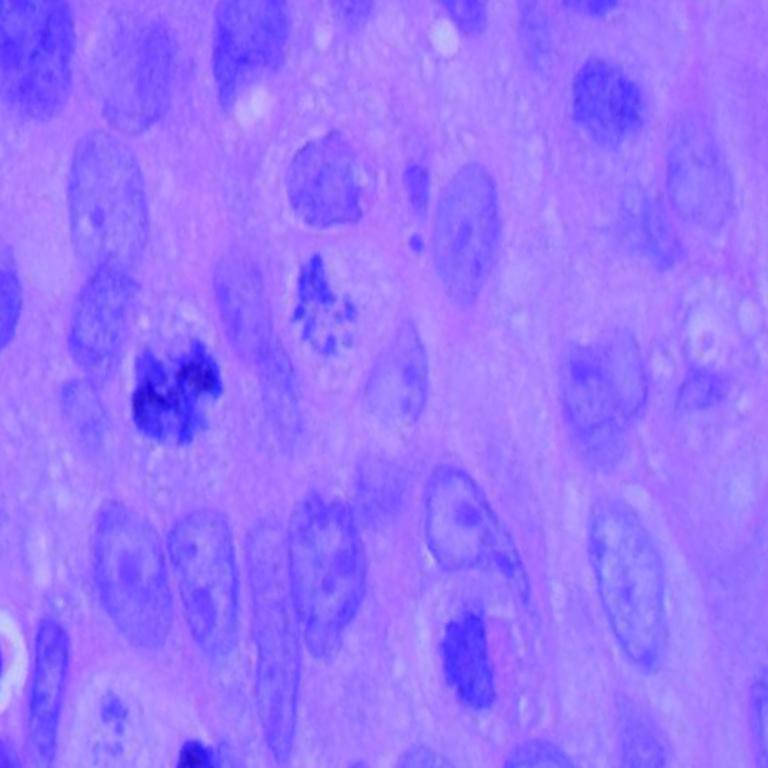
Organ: lung
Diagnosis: squamous carcinomas